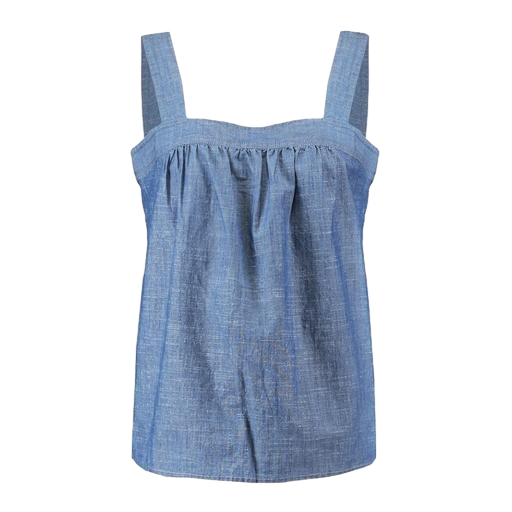
swing denim cami top, blue denim martine top, blue high-low chambray top, white background